Question: Having a terribly frustrating time not having valet working on a fresh install. Going to any *.test site in my browser just hangs and eventually gets the error message 'This site can't be reached', "ping app.test" hangs as well, and errors with "ping: cannot resolve app.test: Unknown host". However pinging a different domain (such as ping.xyz errors immediately, as opposed to after ~20 seconds like with *.test).
On Os Sierra, my composer.json looks like the following
'''
{
"require": {
"laravel/installer": "^1.5",
"laravel/valet": "dev-master"
}
}
'''
Since I've seen that 'dev-master' resolved this for some people. All my processes seem to be running:

However some clues are that 'http://localhost/' in my browser returns a page 404 - not found, and running 'sudo nginx' returns a bunch of already in user errors:
'''
" pwd
/Users/schorr/.valet
schorr@Andrew-Schorr ~/.valet
" sudo Nginx
nginx: [emerg] bind() to 0.0.0.0:80 failed (48: Address already in use)
nginx: [emerg] bind() to 0.0.0.0:80 failed (48: Address already in use)
nginx: [emerg] bind() to 0.0.0.0:80 failed (48: Address already in use)
'''
and 'valet fetch-share-url' returns
'''
" valet fetch-share-url [17:04:53]
Failed to connect to 127.0.0.1 port 4040: Connection refused
Failed to connect to 127.0.0.1 port 4040: Connection refused
Failed to connect to 127.0.0.1 port 4040: Connection refused
...
'''
Any help is greatly appreciated. thanks!
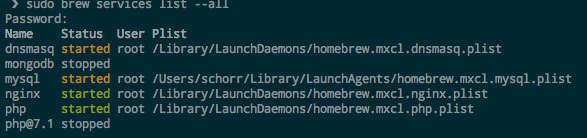
Answer: Finally figured this out, for anyone else in my very specific situation:
I had changed my user name on the same machine, and for whatever reason installing dnsmasq wasn't overwriting the old /Users/user/.valet/dnsmasq.conf file. So at the very bottom I had:
'''
conf-file=/Users/OLD_USER_NAME/.valet/dnsmasq.conf
conf-file=/Users/NEW_USER_NAME/.valet/dnsmasq.conf
'''
So all I had to do was comment out the OLD_USER_NAME line and was good to go :|